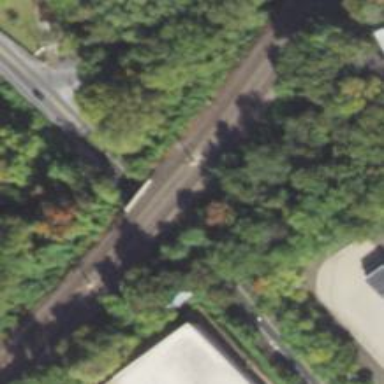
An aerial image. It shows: Asphalt trunk highway.